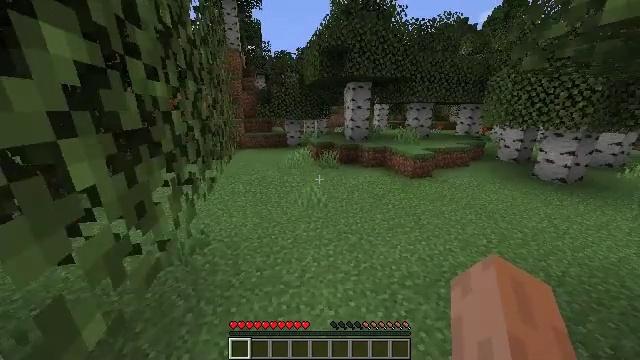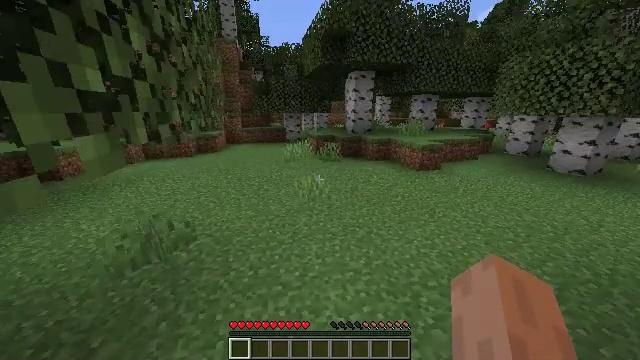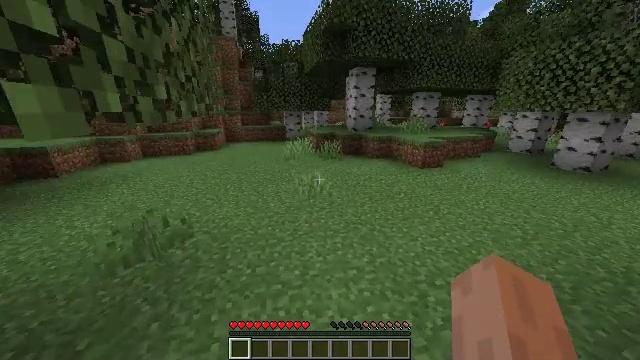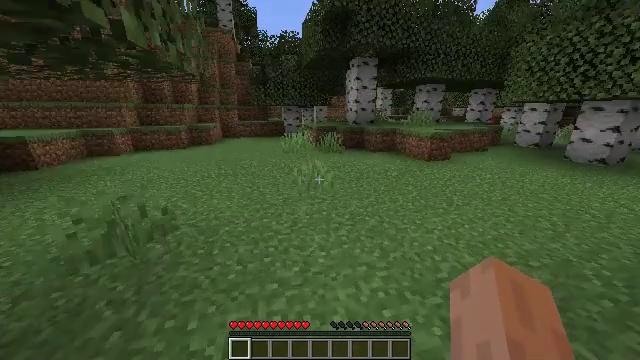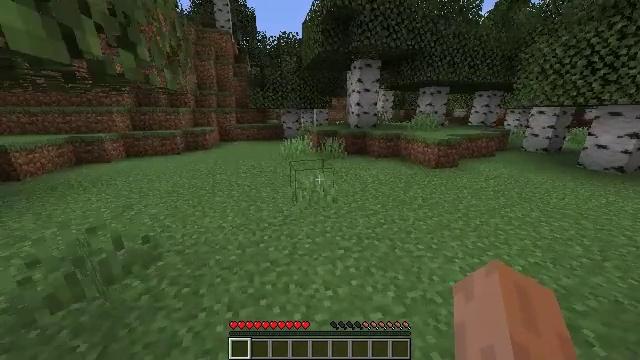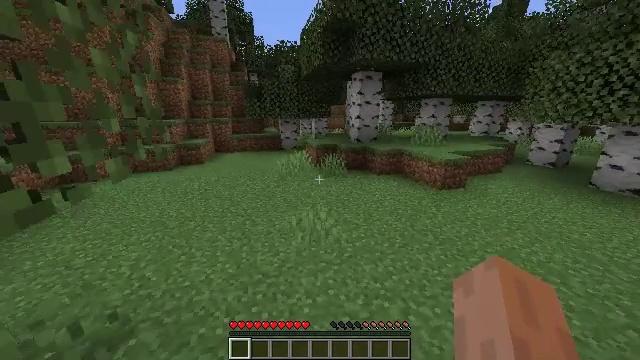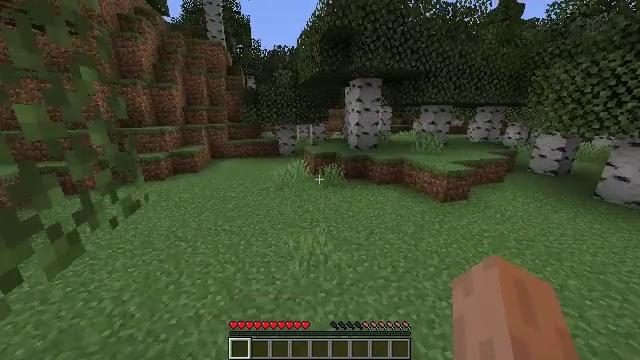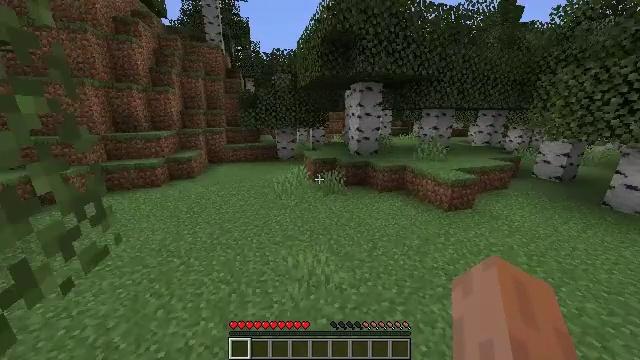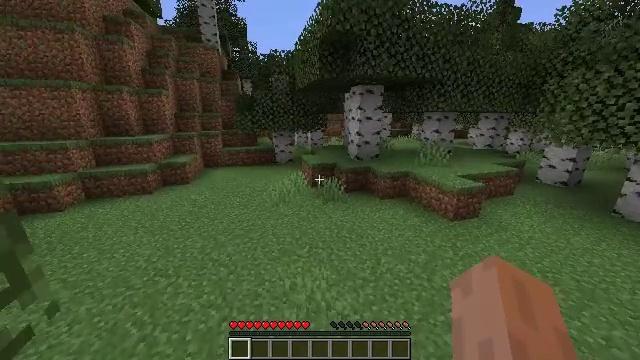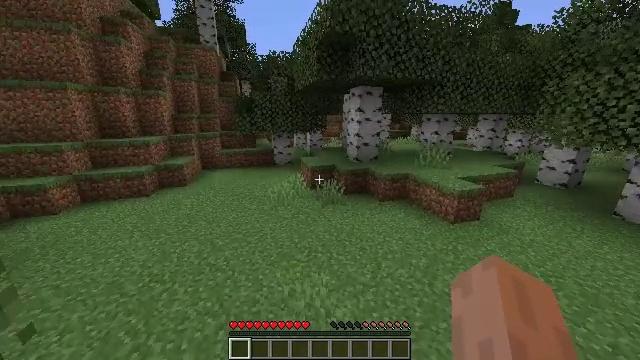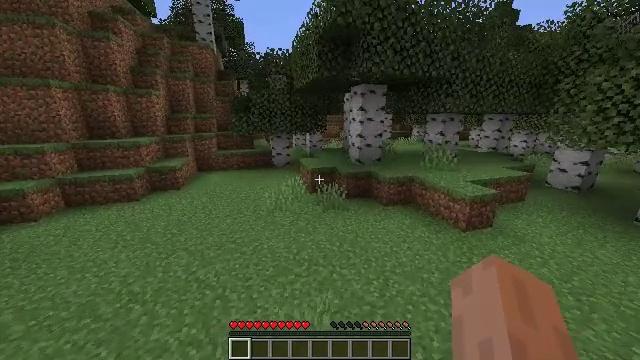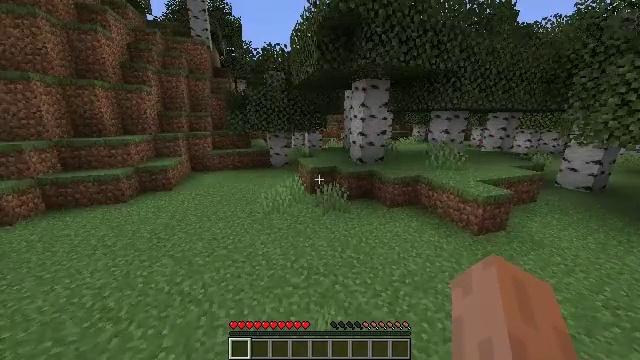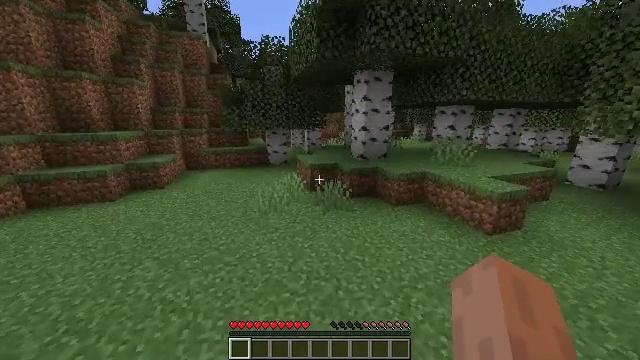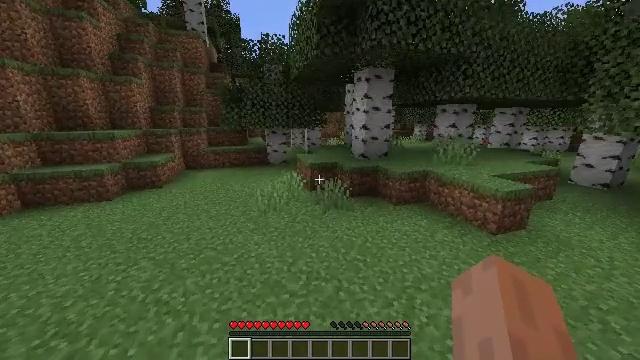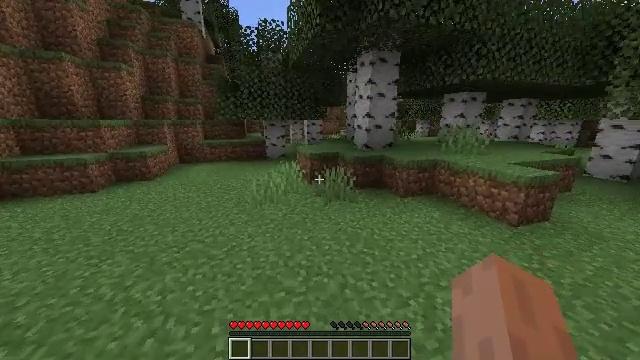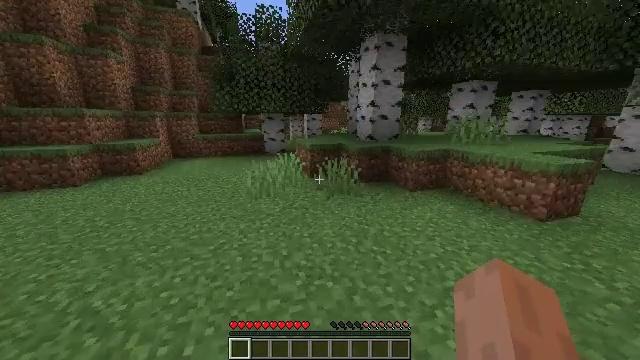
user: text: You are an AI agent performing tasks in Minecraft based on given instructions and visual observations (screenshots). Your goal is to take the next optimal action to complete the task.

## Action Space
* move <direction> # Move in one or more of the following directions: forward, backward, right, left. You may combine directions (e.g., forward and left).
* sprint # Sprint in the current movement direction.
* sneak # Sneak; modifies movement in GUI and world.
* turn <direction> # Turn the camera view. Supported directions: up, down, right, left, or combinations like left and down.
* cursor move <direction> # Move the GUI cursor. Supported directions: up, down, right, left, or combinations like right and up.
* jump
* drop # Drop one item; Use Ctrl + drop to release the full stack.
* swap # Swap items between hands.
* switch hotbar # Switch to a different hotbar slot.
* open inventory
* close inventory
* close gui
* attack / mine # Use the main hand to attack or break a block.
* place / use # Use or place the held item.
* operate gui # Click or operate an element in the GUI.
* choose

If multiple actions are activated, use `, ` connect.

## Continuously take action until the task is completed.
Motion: motion action
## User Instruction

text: Gather the peony by left-clicking.
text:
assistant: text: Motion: move forward, sprint, jump
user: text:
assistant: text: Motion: move forward, sprint, jump
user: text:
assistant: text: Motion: move forward, sprint, jump
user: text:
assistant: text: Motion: move forward, sprint, jump
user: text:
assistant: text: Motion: move forward, sprint, jump
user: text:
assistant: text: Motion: move forward, sprint, jump
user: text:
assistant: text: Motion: move forward, sprint, jump
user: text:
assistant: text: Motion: move forward, sprint, jump
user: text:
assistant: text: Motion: move forward, sprint, jump
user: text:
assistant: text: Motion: move forward, sprint, jump
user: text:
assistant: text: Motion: move forward, sprint, jump
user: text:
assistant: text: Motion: move forward, sprint, jump
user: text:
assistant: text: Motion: move forward, sprint, jump
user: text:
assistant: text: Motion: move forward, sprint, jump
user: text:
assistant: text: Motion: move forward, sprint, jump
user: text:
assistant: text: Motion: move forward, sprint, jump
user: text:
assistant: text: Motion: move forward, sprint, turn left, jump
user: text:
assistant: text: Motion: move forward, sprint, turn left, jump
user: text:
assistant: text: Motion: move forward, sprint, turn left and up, jump
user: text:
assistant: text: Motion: move forward, sprint, turn left, jump
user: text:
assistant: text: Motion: move forward, sprint, turn left, jump
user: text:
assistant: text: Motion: move forward, sprint, jump
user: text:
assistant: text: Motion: move forward, sprint, jump
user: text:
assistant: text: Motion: move forward, sprint, jump
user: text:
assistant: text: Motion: move forward, sprint, jump
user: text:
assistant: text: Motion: move forward, sprint, jump
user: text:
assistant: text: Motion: move forward and move left, sprint, jump
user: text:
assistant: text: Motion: move forward and move left, sprint, jump
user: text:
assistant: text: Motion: move forward and move left, sprint, jump
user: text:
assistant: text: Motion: move forward and move left, sprint, turn left, jump